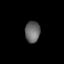
Tissue: lung
Cell type: Epithelial cells
Senescence score: 0.191
Nuclear area (px): 315
Mean DAPI intensity: 103